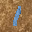
Label: 1